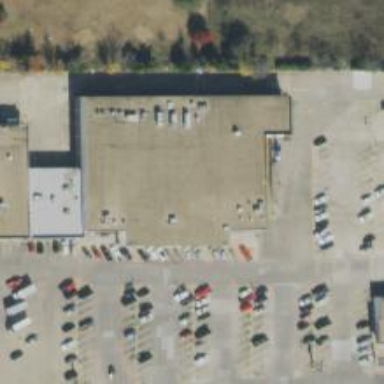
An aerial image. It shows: Pharmacy providing healthcare services.